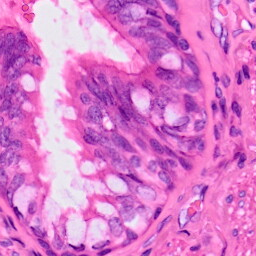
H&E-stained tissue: Lung